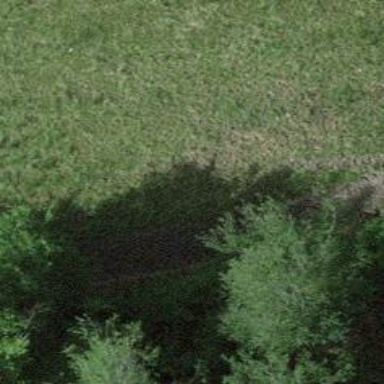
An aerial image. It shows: Unpaved track with grade4 tracktype.